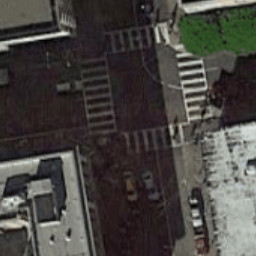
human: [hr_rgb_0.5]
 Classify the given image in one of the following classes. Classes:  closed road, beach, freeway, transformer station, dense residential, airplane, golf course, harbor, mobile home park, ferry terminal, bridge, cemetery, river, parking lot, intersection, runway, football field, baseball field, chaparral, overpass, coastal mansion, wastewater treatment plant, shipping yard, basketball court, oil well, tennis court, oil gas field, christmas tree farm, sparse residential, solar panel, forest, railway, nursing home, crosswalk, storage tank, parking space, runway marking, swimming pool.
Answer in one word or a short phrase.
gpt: crosswalk